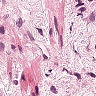
Metastatic tissue present: yes